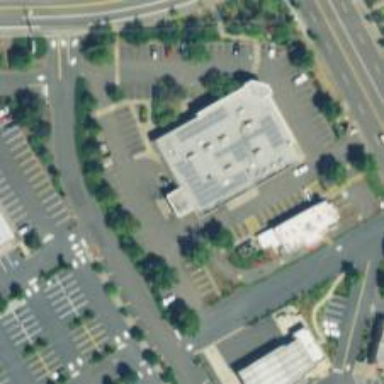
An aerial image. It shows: Pharmacy providing healthcare services.